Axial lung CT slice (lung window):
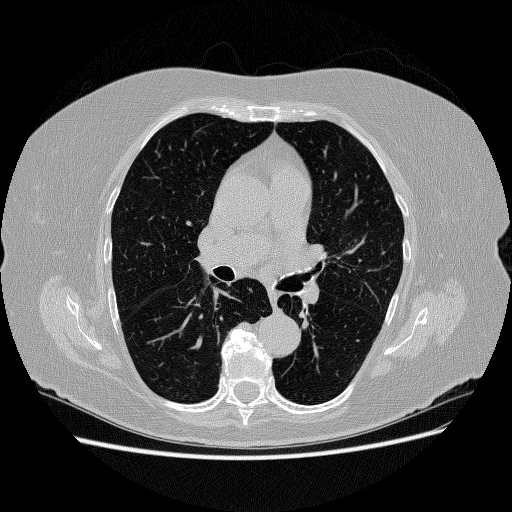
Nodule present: no